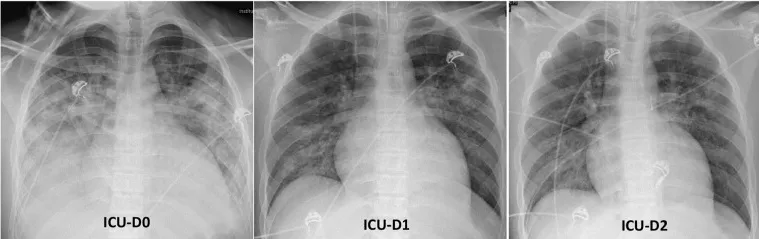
Chest radiographs and echocardiograms in the intensive care unit (ICU). (A) Chest radiographs on the initial three days of ICU admission. Lung edema exhibited a rapid amelioration.
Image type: radiology (x_ray)